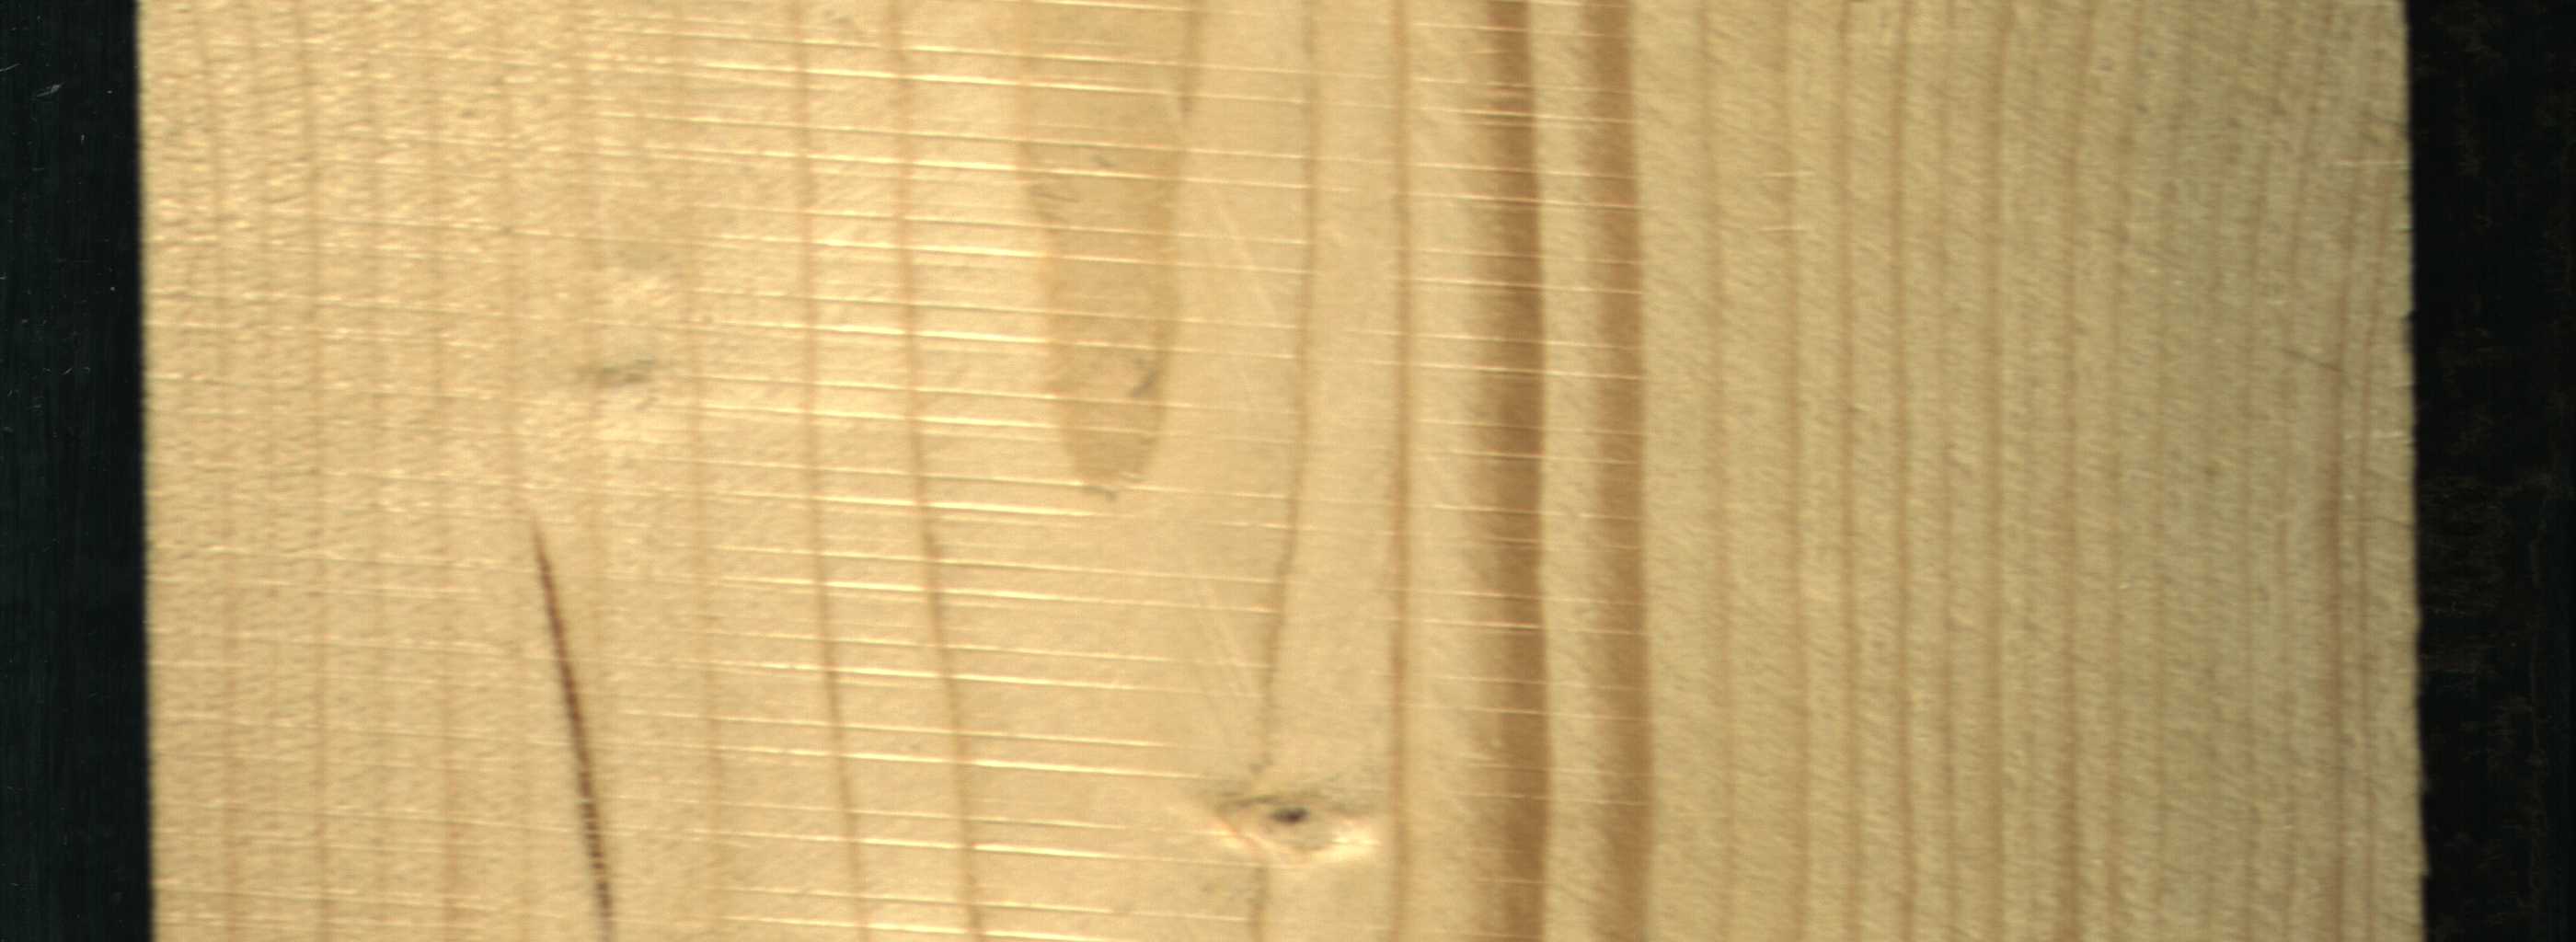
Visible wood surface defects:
resin
Live_Knot